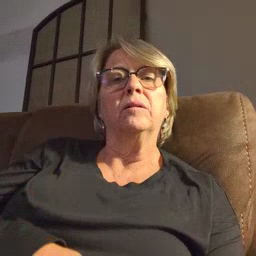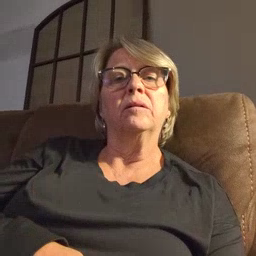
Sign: hesheit